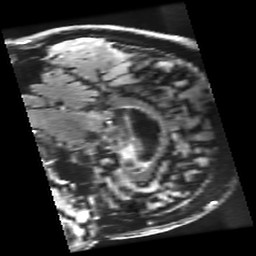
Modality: FLAIR
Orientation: sagittal
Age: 78
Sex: male
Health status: healthy
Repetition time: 12 s
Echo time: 0.09782 s